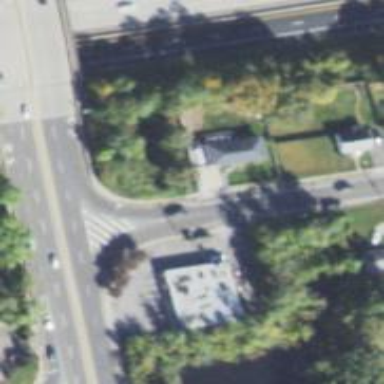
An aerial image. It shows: Secondary road intersecting in cloverleaf junction.